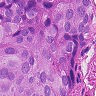
Metastatic tissue present: yes